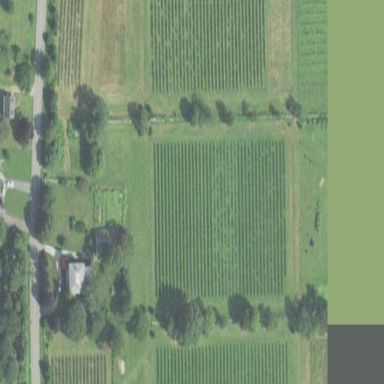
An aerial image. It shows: Vineyard with grape crops.